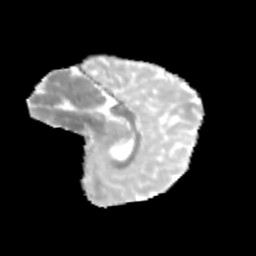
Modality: MD
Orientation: sagittal
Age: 11
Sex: female
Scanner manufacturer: siemens
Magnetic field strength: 3 T
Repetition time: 3.8 s
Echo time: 0.07 s